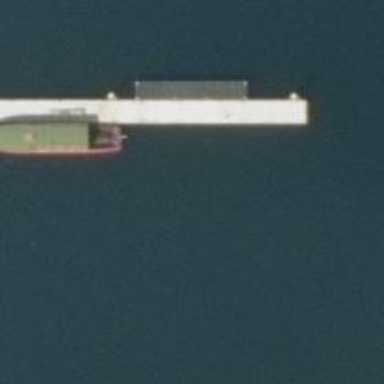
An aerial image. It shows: Man-made pier.